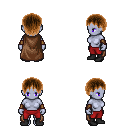
a pixel art fantasy rpg character, female body template, dark elf, purple skin, brown cape, red pants, brown plain hairstyle, leather bracers, black shoes, four views (front, back, left, right), 2x2 character sprite sheet, small pixel art, hard edges, no anti-aliasing